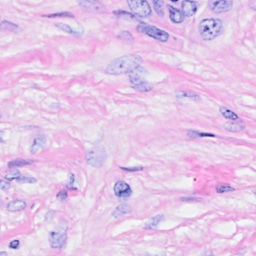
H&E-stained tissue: Breast